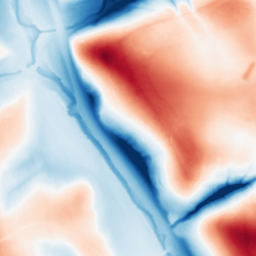
Category: multiscale
Decomposition family: dog_multiscale
Decomposition parameters: sigma_ratio: 2
n_scales: 6
base_sigma: 0.5
Upsampling method: cubic_mitchell
Upsampling parameters: scale: 2
Upsampling scale: 2